Field crop: tomato
Growth stage: 2
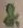
Species: solanum